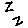
Label: zigzag